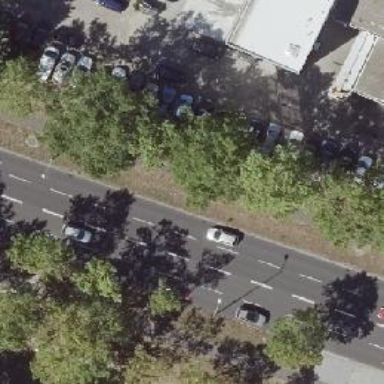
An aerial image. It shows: Tree-lined avenue.